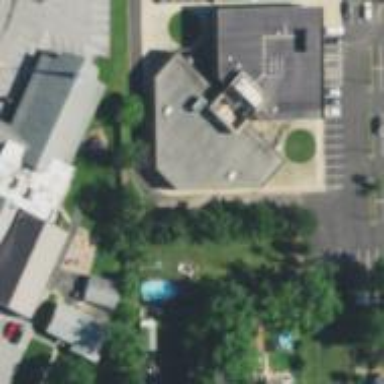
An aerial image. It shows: Commercial building.